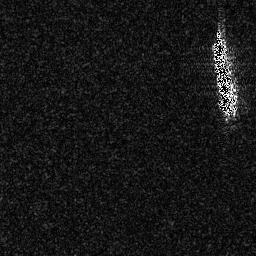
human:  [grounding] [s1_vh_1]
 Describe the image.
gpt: In the satellite image, there is  <ref>1 large ship </ref> <box>[[80, 14, 94, 45, 0]]</box> located at top right.